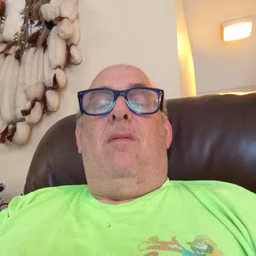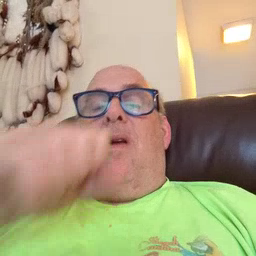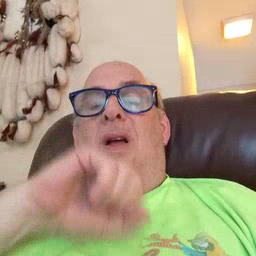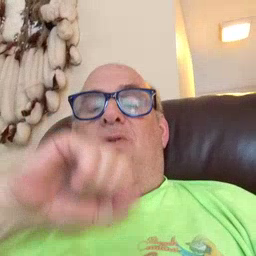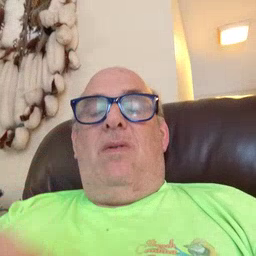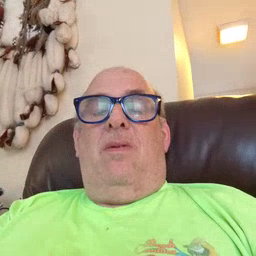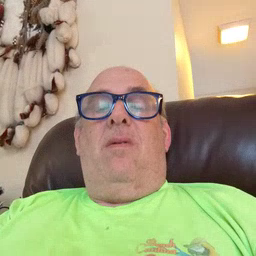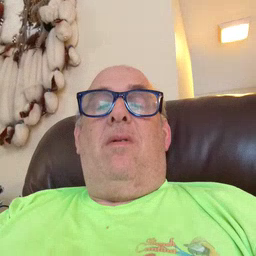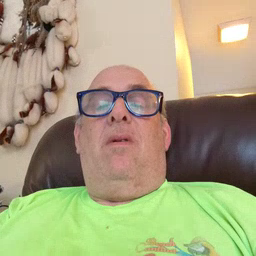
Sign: icecream